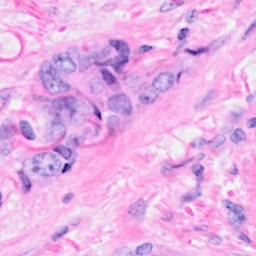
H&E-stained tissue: Breast